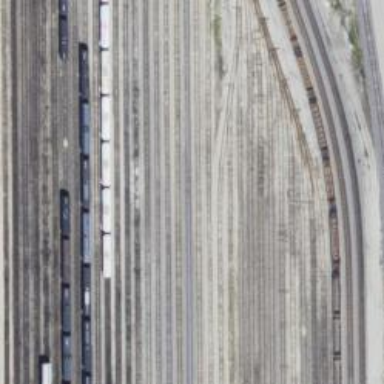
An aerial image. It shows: Railway yard in service.